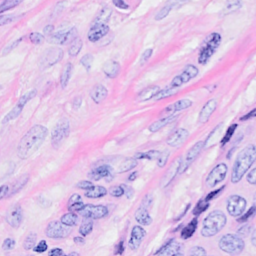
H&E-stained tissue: Breast